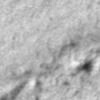
Label: no_change